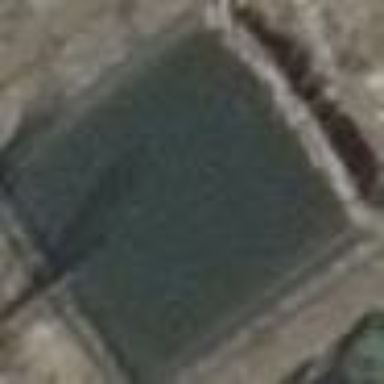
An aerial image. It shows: Pond with emergency fire water supply.